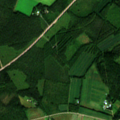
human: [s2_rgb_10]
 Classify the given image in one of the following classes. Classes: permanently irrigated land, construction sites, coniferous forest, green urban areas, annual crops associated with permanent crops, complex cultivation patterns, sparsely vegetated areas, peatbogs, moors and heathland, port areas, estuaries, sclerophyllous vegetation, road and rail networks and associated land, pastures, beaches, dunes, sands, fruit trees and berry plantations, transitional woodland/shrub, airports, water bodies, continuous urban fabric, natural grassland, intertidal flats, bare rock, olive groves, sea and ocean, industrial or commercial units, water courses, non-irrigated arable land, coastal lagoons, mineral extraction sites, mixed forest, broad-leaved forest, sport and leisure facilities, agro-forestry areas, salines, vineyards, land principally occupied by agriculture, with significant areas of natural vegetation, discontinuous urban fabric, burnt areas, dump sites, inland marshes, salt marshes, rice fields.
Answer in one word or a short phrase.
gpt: land principally occupied by agriculture, with significant areas of natural vegetation, coniferous forest, mixed forest, transitional woodland/shrub